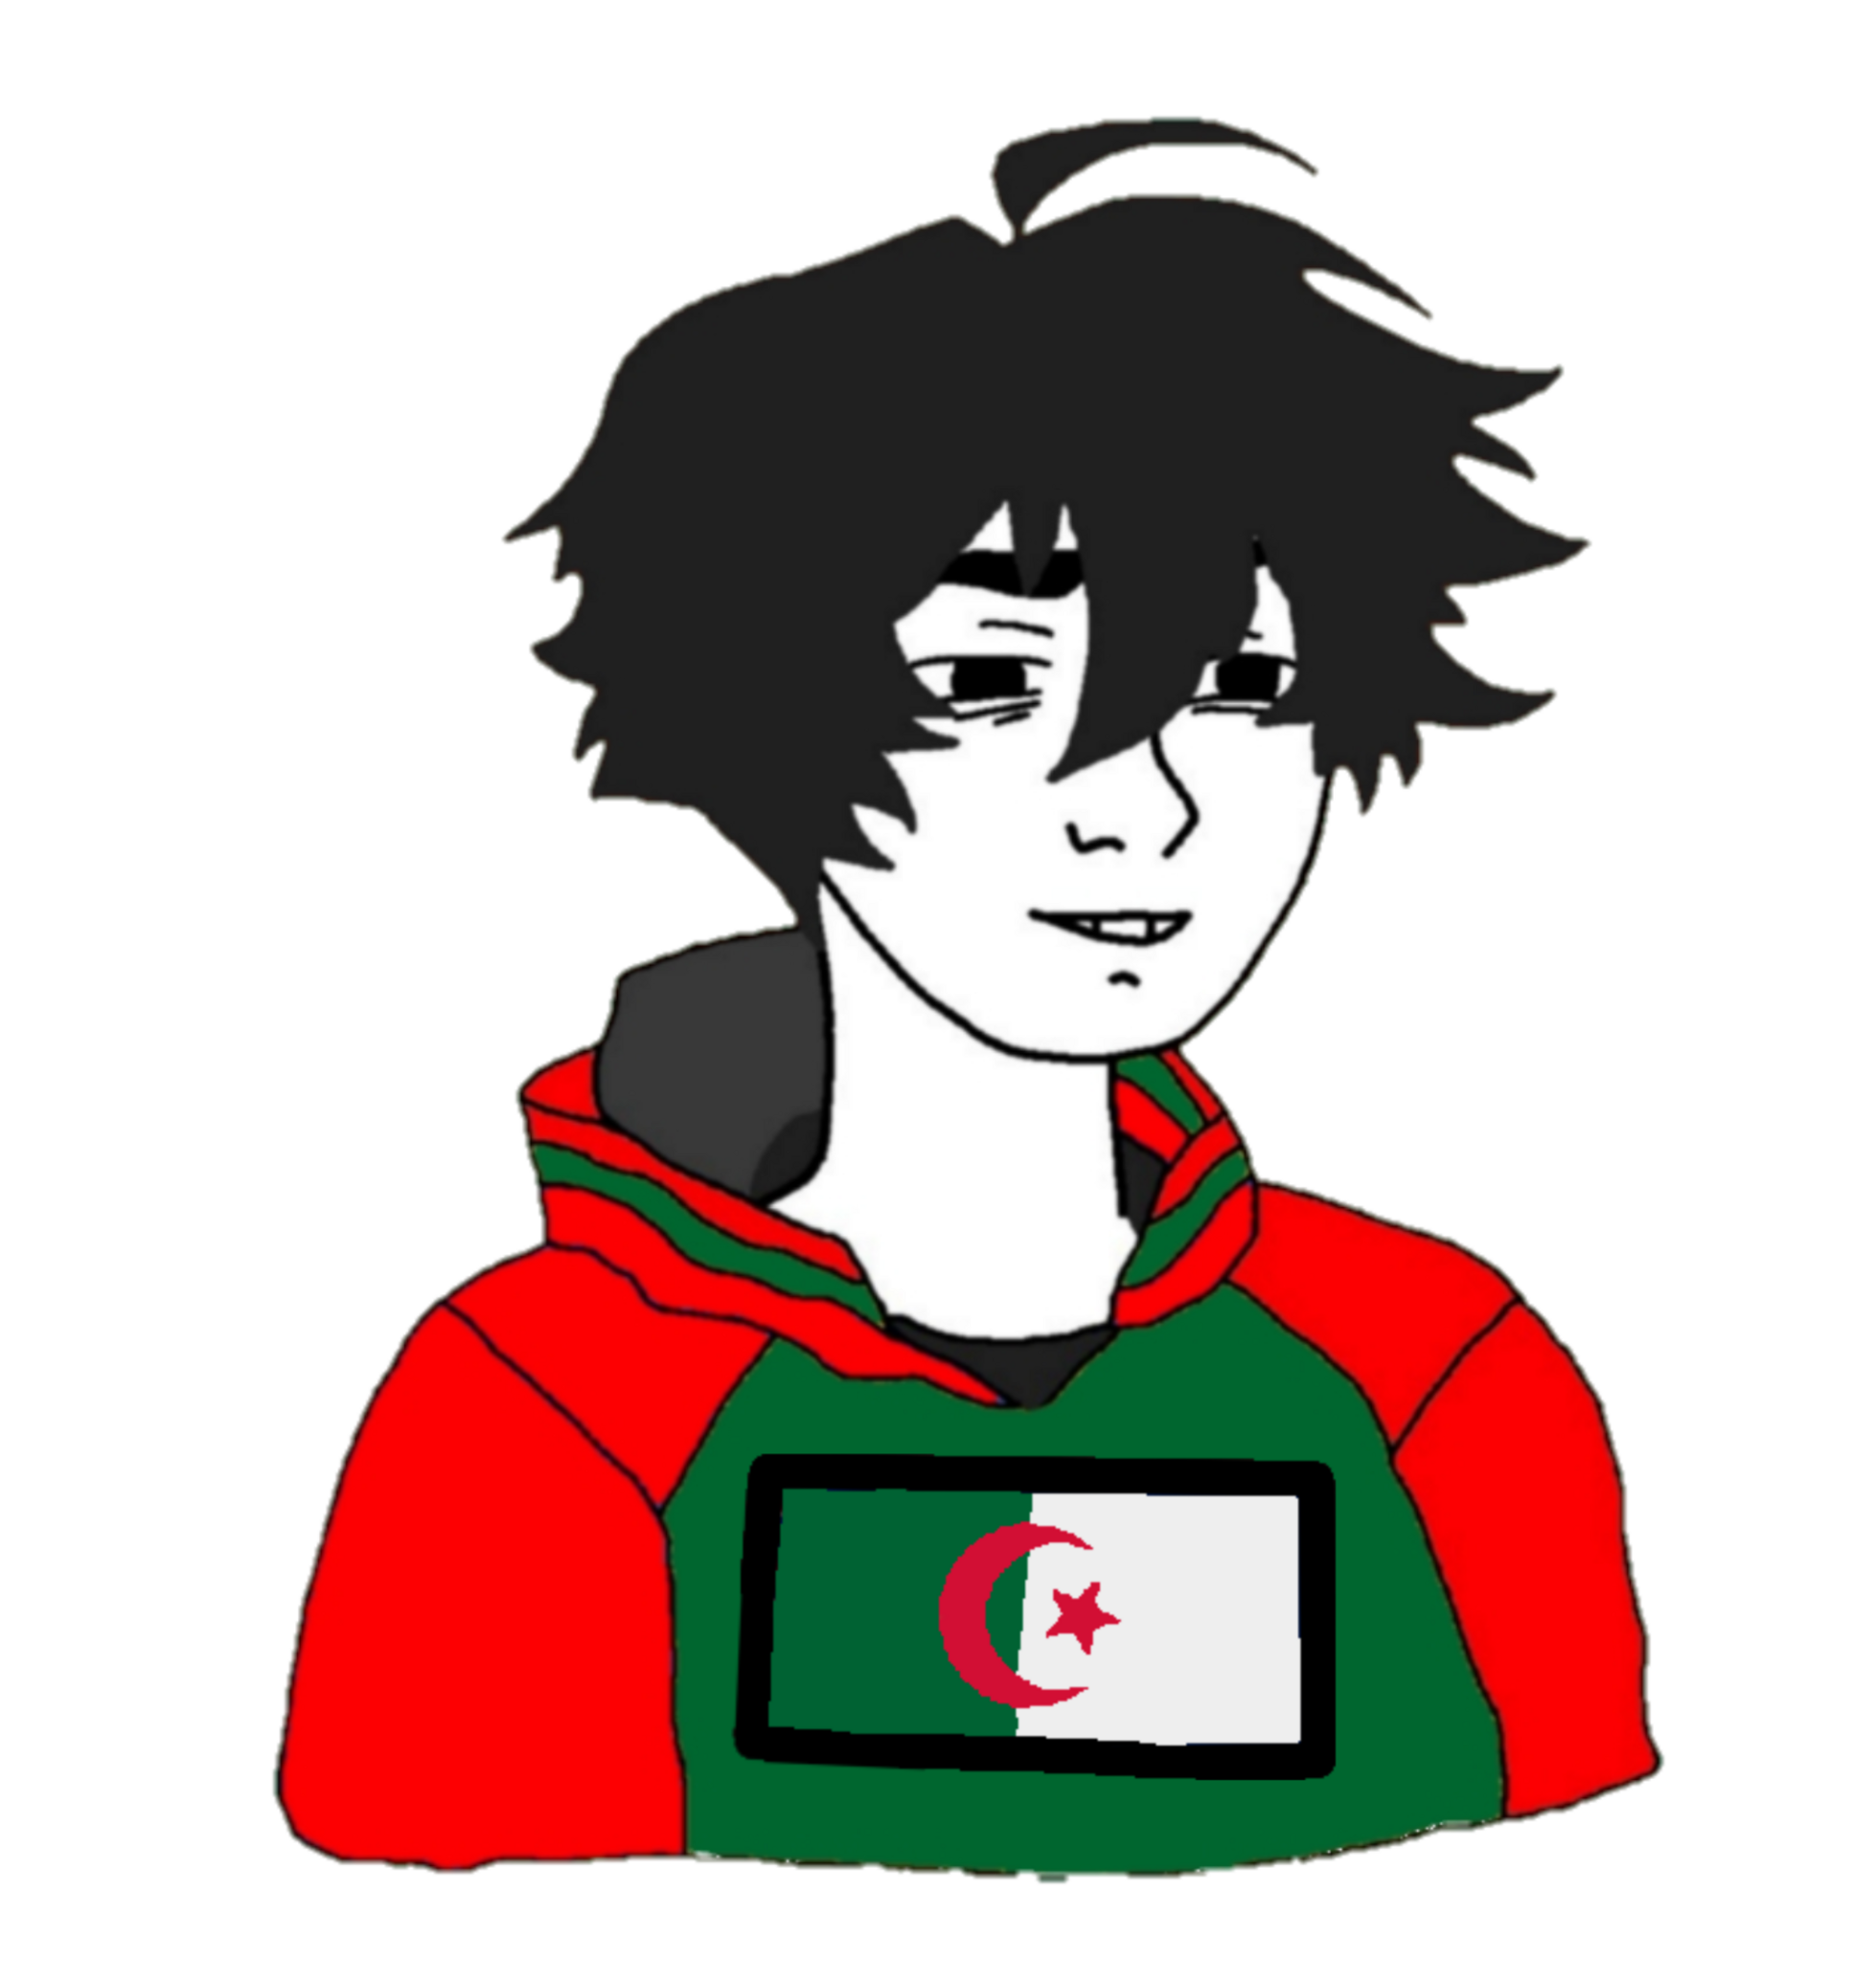
Label: 5_Twinkjak